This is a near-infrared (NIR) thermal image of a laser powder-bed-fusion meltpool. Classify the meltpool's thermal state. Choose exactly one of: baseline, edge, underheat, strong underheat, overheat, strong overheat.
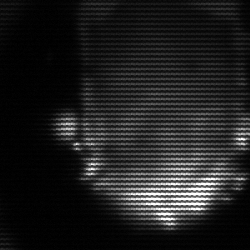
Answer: baseline